Aerial crown-view tile of a tropical tree (Barro Colorado Island, Panama), acquired 20250317:
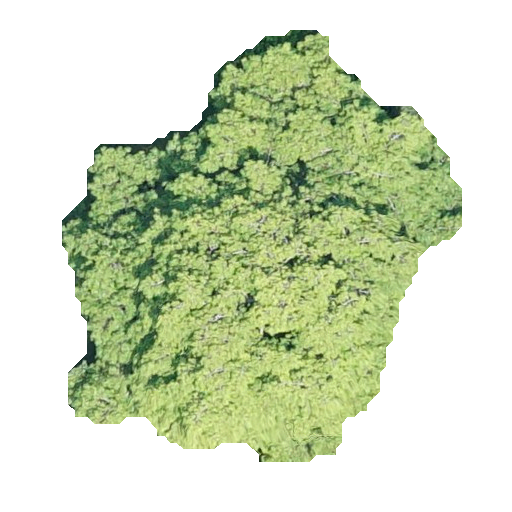
Species: Virola surinamensis
GBIF accepted scientific name: Virola surinamensis
Crown area: 171.2 m²